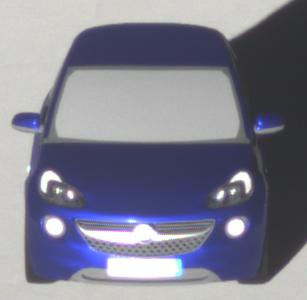
Make: Opel
Model: ADAM 1.2
Detailed model: ADAM
Model produced from: 2013/01
Model produced until: 2014/11
Doors: 3
Color: blue
Road condition: dry road
Daytime: sunrise or sunset
Contrast: high contrast